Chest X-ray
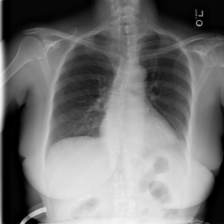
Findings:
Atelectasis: negative
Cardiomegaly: negative
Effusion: negative
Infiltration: negative
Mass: negative
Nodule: negative
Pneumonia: negative
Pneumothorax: negative
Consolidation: negative
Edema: negative
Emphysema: negative
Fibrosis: negative
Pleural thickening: negative
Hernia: negative